Interaction volume radius: 10 \u00c5
Interaction volume height: 20 \u00c5
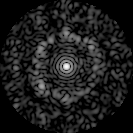
Disorder parameter: 0.7519